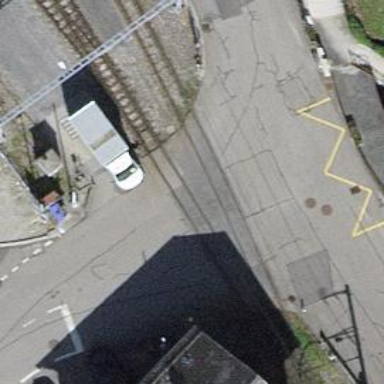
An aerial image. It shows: Railway level crossing.